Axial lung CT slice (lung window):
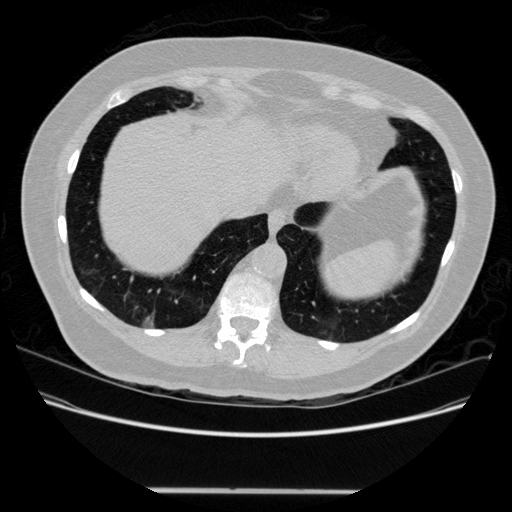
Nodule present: no